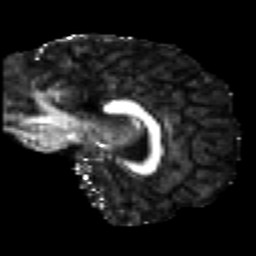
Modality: FA
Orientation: sagittal
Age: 21
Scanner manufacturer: siemens
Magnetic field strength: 3 T
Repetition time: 2.2 s
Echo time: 0.084 s